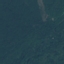
Land use / land cover: Forest